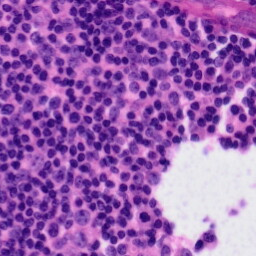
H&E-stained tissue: Tonsil